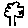
Label: tree